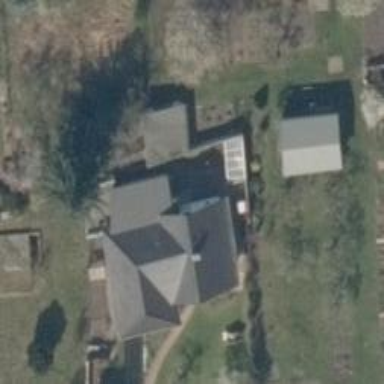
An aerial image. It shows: Simple house.